Question: I need to create with html and css, somekind of a "masking div".
What I want is the following:

I am using jQueryUI, I want to have the ability to drag the image inside the masking div only, in away that if the image is out of the bounds of the #maskingDiv, that section section will be hidden behind the #maskingDiv.
Any ideas?
Thanks in advace.
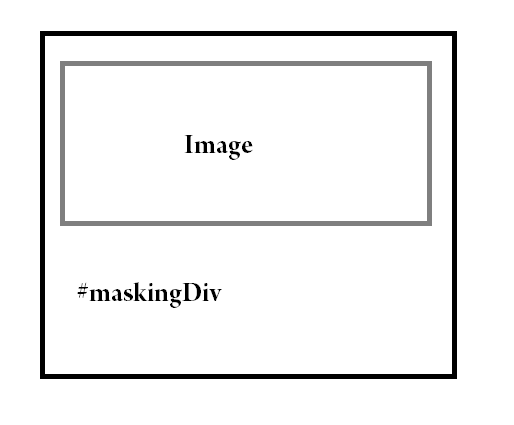
Answer: I think you have it backwards. The masking div will likely be smaller than the image. The mask will have a fixed width and height and 'overflow:hidden' if you'd like to have an '<img />' tag within it. The easier was to do this however, is put the image as a 'background-image' of the '#maskingDiv' and apply a offsetted background-postiion